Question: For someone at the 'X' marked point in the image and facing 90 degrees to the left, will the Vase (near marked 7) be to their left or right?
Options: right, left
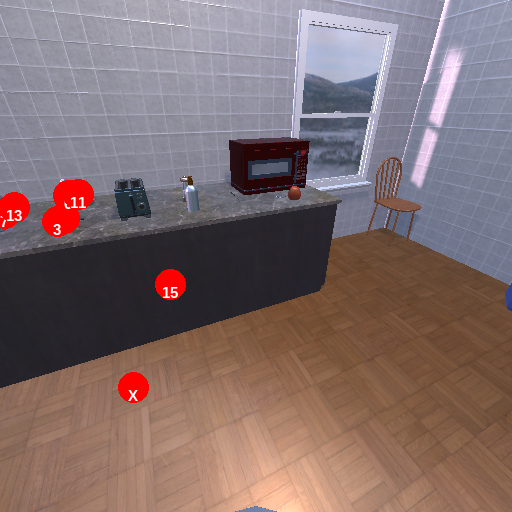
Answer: right